Question: I am trying to assign each of the children in my expandable listview to its proper parents, but I ended up assigning all child data to each parent in the list view.
This is my activity:
'''
api.USER_VM_LIST(UserId)
.observeOn(AndroidSchedulers.mainThread())
.subscribeOn(Schedulers.io())
.subscribe(new Observer<UserVmList>() {
@Override
public void onCompleted() {
}
@Override
public void onError(Throwable e) {
}
@Override
public void onNext(UserVmList userVmList) {
listVmTitle = new ArrayList<>();
listHashMap = new HashMap<>();
List<DetailsOfVmObject> detailsOfVmObjects = new ArrayList<>();
for (int i = 0; i < userVmList.getVm_data().size(); i++) {
//loop Listview RowTitle
VmObject vmObject = new VmObject(userVmList.getVm_data().get(i).getHostname(),
userVmList.getVm_data().get(i).getStatus(), userVmList.getVm_data().get(i).getImage());
listVmTitle.add(vmObject);
//Loop Listview RowChildren
DetailsOfVmObject details = new DetailsOfVmObject(userVmList.getVm_data().get(i).getFlavor(),
userVmList.getVm_data().get(i).getIp_vm());
detailsOfVmObjects.add(details);
//loop hashmap
listHashMap.put(listVmTitle.get(i),detailsOfVmObjects);
}
LayoutInflater layoutInflater = getLayoutInflater();
ViewGroup header = (ViewGroup)layoutInflater.inflate(R.layout.listview_header,expandableListView,false);
expandableListView.addHeaderView(header);
ExpandableListAdapter adapter = new ExpandableListAdapter(mContext, listVmTitle,listHashMap,detailsOfVmObjects);
expandableListView.setAdapter(adapter);
expandableListView.setOnGroupClickListener((parent, v, groupPosition, id) -> false);
}
});
}
'''
Here is my 'Expandablelistadapter' definition:
'''
private Context mContext;
private List<VmObject> listVmTitle;
private HashMap<VmObject, List<DetailsOfVmObject>> listHashMap;
private List<DetailsOfVmObject> detailsOfVmObjects;
public ExpandableListAdapter(Context mContext, List<VmObject> listVmTitle, HashMap<VmObject, List<DetailsOfVmObject>> listHashMap,
List<DetailsOfVmObject> detailsOfVmObjects ) {
this.mContext = mContext;
this.listVmTitle = listVmTitle;
this.listHashMap = listHashMap;
this.detailsOfVmObjects = detailsOfVmObjects;
}
@Override
public int getGroupCount() {
return listVmTitle.size();
}
@Override
public int getChildrenCount(int groupPosition) {
return listHashMap.get(listVmTitle.get(groupPosition)).size();
}
@Override
public Object getGroup(int groupPosition) {
return listVmTitle.get(groupPosition);
}
@Override
public Object getChild(int groupPosition, int childPosition) {
return listHashMap.get(listVmTitle.get(groupPosition)).get(childPosition);
}
@Override
public long getGroupId(int groupPosition) {
return groupPosition;
}
@Override
public long getChildId(int groupPosition, int childPosition) {
return childPosition;
}
@Override
public boolean hasStableIds() {
return false;
}
@Override
public View getGroupView(int groupPosition, boolean isExpanded, View convertView, ViewGroup parent) {
final String VmHostName = listVmTitle.get(groupPosition).getHostName();
final String VmStatus = listVmTitle.get(groupPosition).getStatus();
final String VmOs = listVmTitle.get(groupPosition).getOs();
if (convertView == null){
LayoutInflater layoutInflater = (LayoutInflater)this.mContext.getSystemService(Context.LAYOUT_INFLATER_SERVICE);
convertView = layoutInflater.inflate(R.layout.expandable_row,null);
}
TextView tvHostname = (TextView) convertView.findViewById(R.id.FirstText1);
TextView tvStatus = (TextView) convertView.findViewById(R.id.SecondText2);
TextView tvOs = (TextView) convertView.findViewById(R.id.ThirdText3);
tvHostname.setText(VmHostName);
tvStatus.setText(VmStatus);
tvOs.setText(VmOs);
return convertView;
}
@Override
public View getChildView(int groupPosition, int childPosition, boolean isLastChild, View convertView, ViewGroup parent) {
String Flavor = detailsOfVmObjects.get(childPosition).getFlavor();
String Ip = detailsOfVmObjects.get(childPosition).getIpAddress();
if (convertView == null){
LayoutInflater layoutInflater = (LayoutInflater)this.mContext.getSystemService(Context.LAYOUT_INFLATER_SERVICE);
convertView = layoutInflater.inflate(R.layout.expandable_row_children,null);
}
TextView TvFlavor = (TextView) convertView.findViewById(R.id.expandable1);
TextView TvIp = (TextView) convertView.findViewById(R.id.expandable2);
TvFlavor.setText(Flavor);
TvIp.setText(Ip);
return convertView;
}
@Override
public boolean isChildSelectable(int groupPosition, int childPosition) {
return true;
}
'''
screenshot of the listview oin my current state :

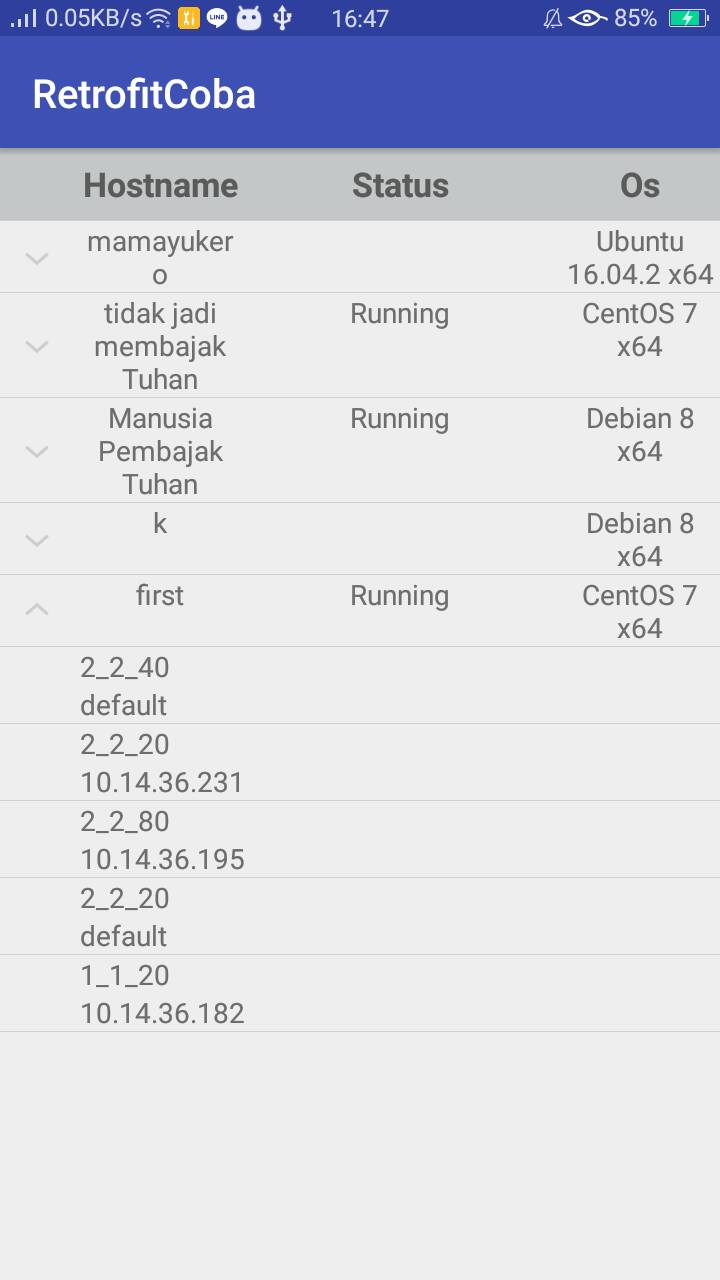
Answer: Assume that the hostName is different between groups, try to prepare your data lists like below:
'''
List<VmObject> listVmTitle = new ArrayList<>();
HashMap<VmObject, List<DetailsOfVmObject>> listHashMap = new HashMap<>();
for (int i = 0; i < userVmList.getVm_data().size(); i++) {
VmObject vmObject = new VmObject(userVmList.getVm_data().get(i).getHostname(),
userVmList.getVm_data().get(i).getStatus(), userVmList.getVm_data().get(i).getImage());
List<DetailsOfVmObject> detailsOfVmObjects;
for (int j = 0; j < listVmTitle.size(); j++) {
if (listVmTitle.get(j).getHostName().equals(vmObject.getHostName())) { // Group exists
detailsOfVmObjects = listHashMap.get(vmObject);
} else { // Group not exists
listVmTitle.add(vmObject); // Add new group
detailsOfVmObjects = new ArrayList<>(); // Create child list for the group
listHashMap.put(listVmTitle.get(i), detailsOfVmObjects);
}
DetailsOfVmObject details = new DetailsOfVmObject(userVmList.getVm_data().get(i).getFlavor(),
userVmList.getVm_data().get(i).getIp_vm());
detailsOfVmObjects.add(details);
}
}
'''
Please note that now only two lists are needed to create the expandable list view, so make changes accordingly. Also in adapter change:
'''
@Override
public View getChildView(int groupPosition, int childPosition, boolean isLastChild, View convertView, ViewGroup parent) {
DetailsOfVmObject childObject = (DetailsOfVmObject)getChild(groupPosition, childPosition);
String Flavor = childObject.getFlavor();
String Ip = childObject.getIpAddress();
if (convertView == null){
LayoutInflater layoutInflater = (LayoutInflater)this.mContext.getSystemService(Context.LAYOUT_INFLATER_SERVICE);
convertView = layoutInflater.inflate(R.layout.expandable_row_children,null);
}
TextView TvFlavor = (TextView) convertView.findViewById(R.id.expandable1);
TextView TvIp = (TextView) convertView.findViewById(R.id.expandable2);
TvFlavor.setText(Flavor);
TvIp.setText(Ip);
return convertView;
}
'''
Hope that helps!